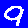
Digit: 9